Question: I have used tensor-flow for ONE day, but there come some troubles, when I import tensor-flow, there would be AttributeError: 'module' object has no attribute 'variable'
I use Windows10, Python 3.5.3, Anaconda-3 4.4.0
here is my test code:
'''
import tensorflow as tf
my_var = tf.Variable(tf.linspace(10.0, 13.0, 4))
with tf.Session() as sess:
print (sess.run(my_var))
'''
I got this error:

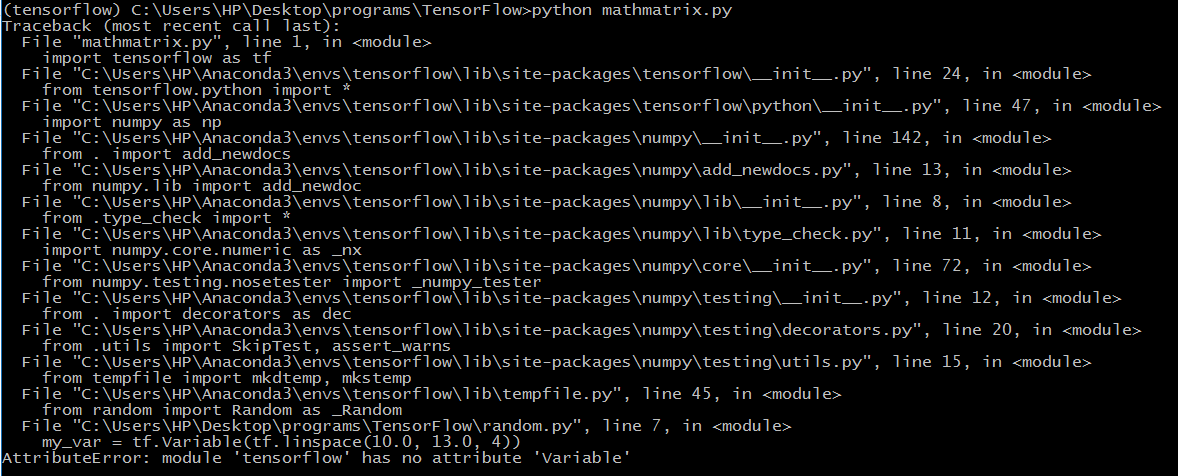
Answer: It looks like you have written a module, 'random.py', which shadows the standard library's <URL> module. Try renaming the file and check if the error goes away. You can tell it's importing your random.py at the bottom of the stacktrace you posted.